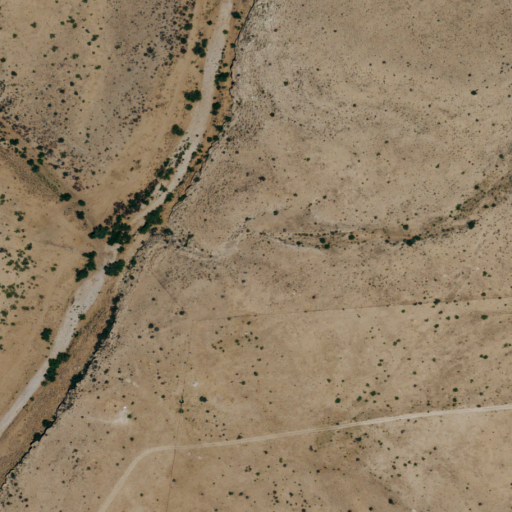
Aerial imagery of valley in New Mexico named Cuevo Canyon containing shrub and grassland